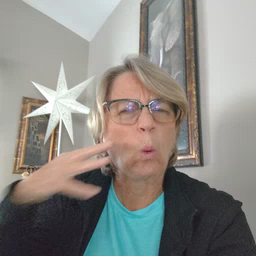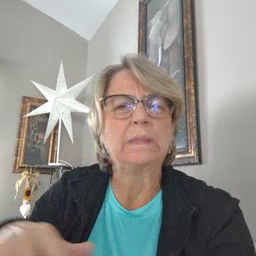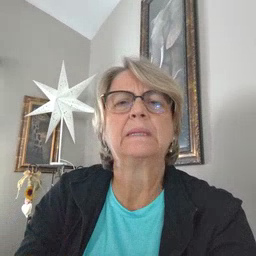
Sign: noisy